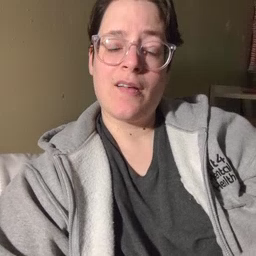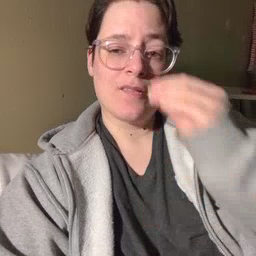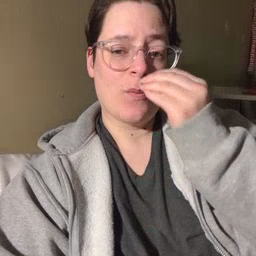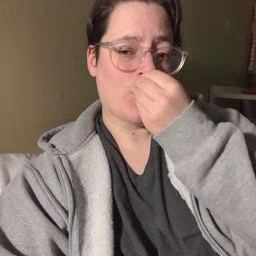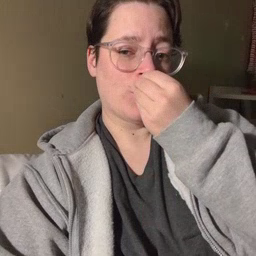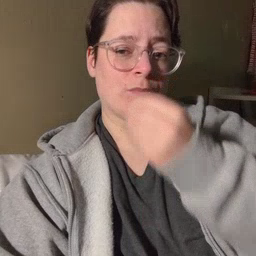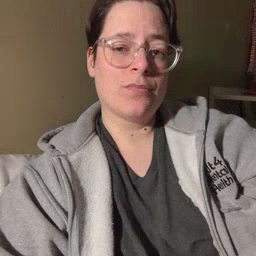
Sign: flower